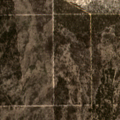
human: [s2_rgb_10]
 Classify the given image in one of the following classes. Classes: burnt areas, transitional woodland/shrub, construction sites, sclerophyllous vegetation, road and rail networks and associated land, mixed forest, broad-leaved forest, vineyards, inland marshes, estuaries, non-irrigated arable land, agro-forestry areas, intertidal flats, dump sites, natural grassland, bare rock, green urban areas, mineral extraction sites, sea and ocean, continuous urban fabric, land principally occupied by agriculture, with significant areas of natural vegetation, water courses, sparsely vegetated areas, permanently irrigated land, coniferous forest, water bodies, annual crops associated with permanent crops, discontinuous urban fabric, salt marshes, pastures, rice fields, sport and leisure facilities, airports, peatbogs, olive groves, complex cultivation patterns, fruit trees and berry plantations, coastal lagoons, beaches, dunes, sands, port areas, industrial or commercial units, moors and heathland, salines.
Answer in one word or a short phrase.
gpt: coniferous forest, transitional woodland/shrub